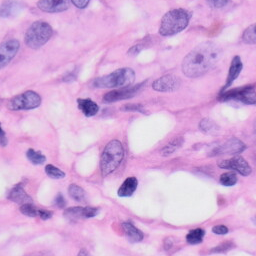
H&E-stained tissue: Skin